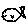
Label: fish